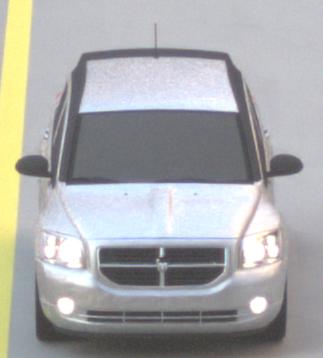
Make: Dodge
Model: Caliber 1.8
Detailed model: Caliber
Model produced from: 2006/06
Model produced until: 2009/03
Doors: 5
Color: white
Road condition: dry road
Daytime: sunrise or sunset
Contrast: low contrast